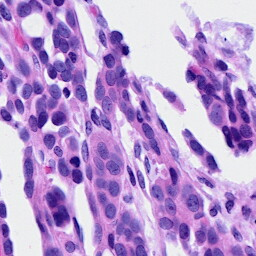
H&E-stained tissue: Ovarian